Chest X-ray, AP view. Patient: 51 years old, sex M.
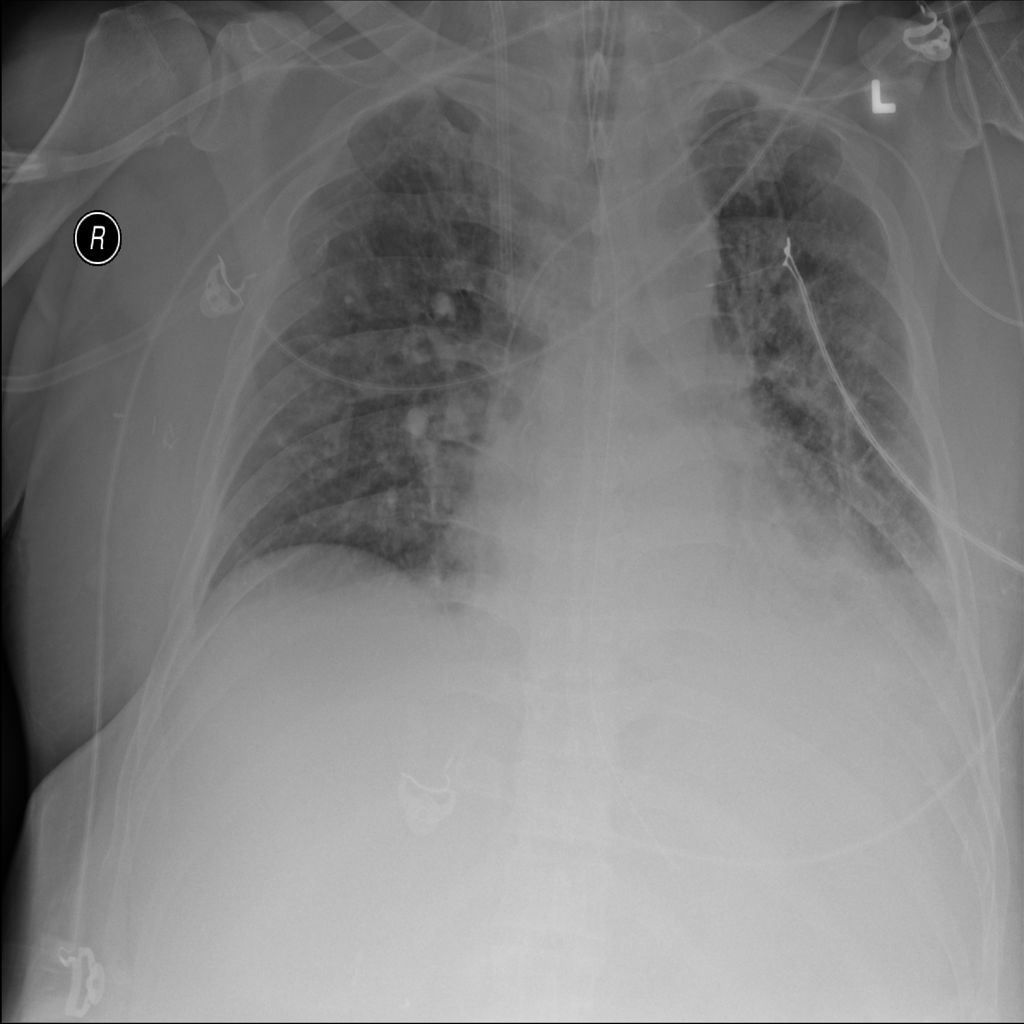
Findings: Effusion, Infiltration, Nodule